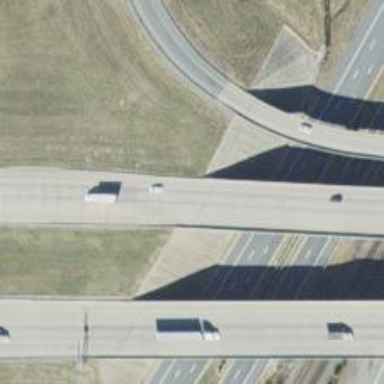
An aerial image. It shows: Beam bridge on motorway.